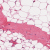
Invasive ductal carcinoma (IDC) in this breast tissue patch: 0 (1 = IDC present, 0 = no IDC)